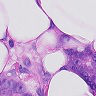
Metastatic tissue present: yes